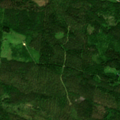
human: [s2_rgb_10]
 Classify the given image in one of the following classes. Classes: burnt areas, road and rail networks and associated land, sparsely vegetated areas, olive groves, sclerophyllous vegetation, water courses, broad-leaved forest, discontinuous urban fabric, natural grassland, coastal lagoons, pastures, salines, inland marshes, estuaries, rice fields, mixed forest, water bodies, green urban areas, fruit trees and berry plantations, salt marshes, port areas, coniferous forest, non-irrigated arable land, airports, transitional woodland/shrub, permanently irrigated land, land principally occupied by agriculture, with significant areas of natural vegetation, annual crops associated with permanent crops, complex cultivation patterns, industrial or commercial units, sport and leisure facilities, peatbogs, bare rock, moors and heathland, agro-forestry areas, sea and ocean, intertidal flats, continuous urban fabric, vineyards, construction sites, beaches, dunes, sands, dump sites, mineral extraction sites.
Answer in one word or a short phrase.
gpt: coniferous forest